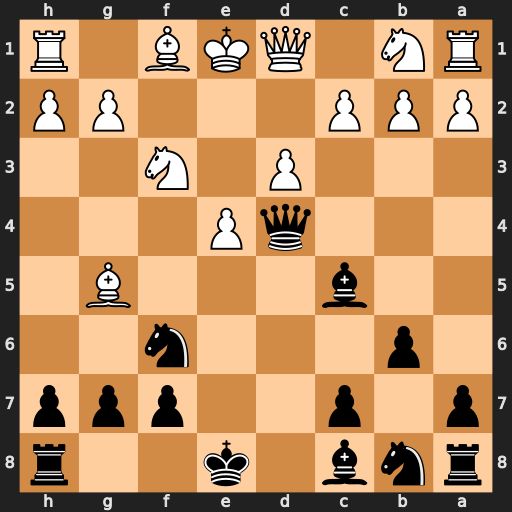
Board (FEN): rnb1k2r/p1p2ppp/1p3n2/2b3B1/3qP3/3P1N2/PPP3PP/RN1QKB1R
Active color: b
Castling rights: KQkq
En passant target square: -
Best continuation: Qf2#